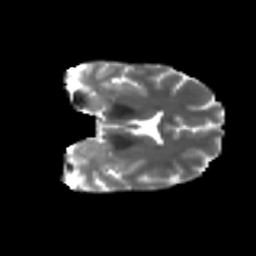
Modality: T2w
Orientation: coronal
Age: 30
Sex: female
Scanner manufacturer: ge
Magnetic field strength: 3 T
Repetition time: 7.8 s
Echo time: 0.0606 s